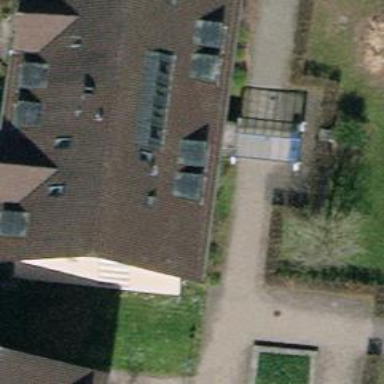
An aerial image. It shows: Gabled roof building consisting of apartments with flat roof structure.